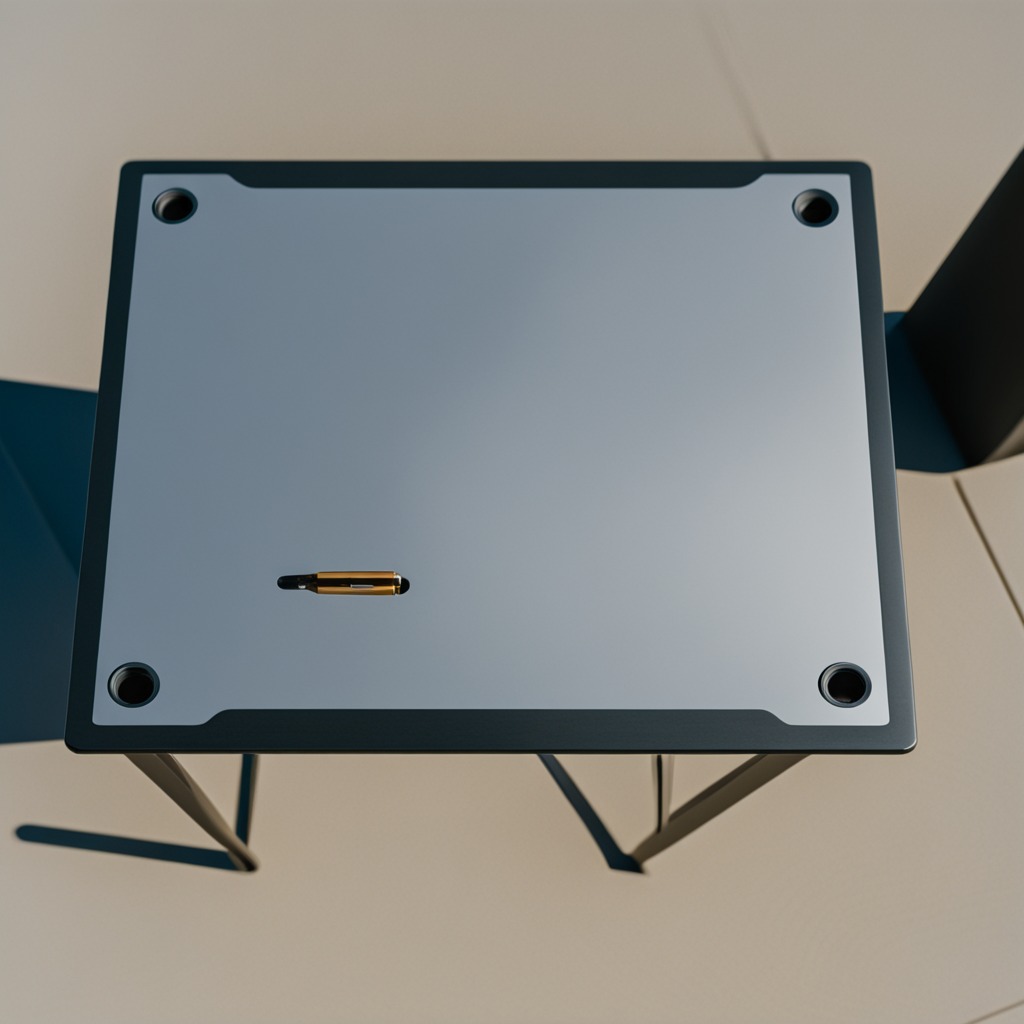
A utility knife lies on a clean utility table in a temporary outdoor tool station afternoon light present textured surface